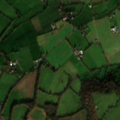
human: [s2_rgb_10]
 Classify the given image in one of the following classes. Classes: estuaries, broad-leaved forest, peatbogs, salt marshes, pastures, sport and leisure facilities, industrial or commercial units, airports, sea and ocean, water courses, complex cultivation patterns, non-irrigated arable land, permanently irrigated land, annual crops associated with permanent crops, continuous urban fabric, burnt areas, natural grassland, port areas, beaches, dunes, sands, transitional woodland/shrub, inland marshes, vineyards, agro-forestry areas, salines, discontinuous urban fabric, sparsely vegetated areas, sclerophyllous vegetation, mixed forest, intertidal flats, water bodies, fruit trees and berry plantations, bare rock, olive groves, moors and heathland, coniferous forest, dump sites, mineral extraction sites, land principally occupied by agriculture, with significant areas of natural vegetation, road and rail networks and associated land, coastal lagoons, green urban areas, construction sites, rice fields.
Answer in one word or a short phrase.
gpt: pastures